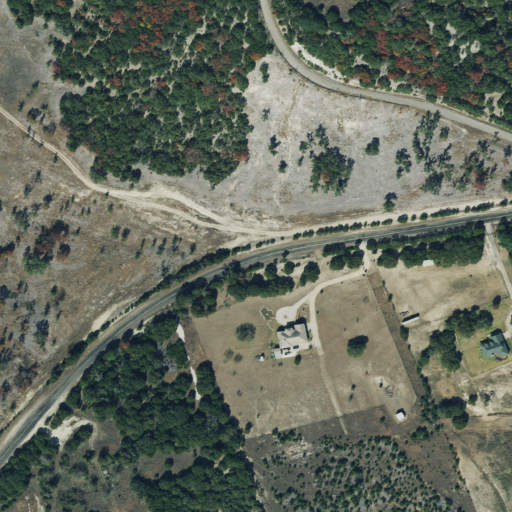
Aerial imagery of gap in Texas named Ivy Gap containing grassland, shrub, evergreen forest, open development, low intensity development, deciduous forest, and medium intensity development